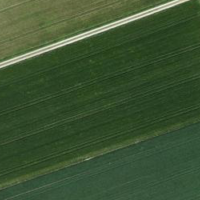
EUNIS habitat code: 52
Species observed at this site:
Aesculus hippocastanum